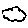
Label: cloud